Interaction volume radius: 5 \u00c5
Interaction volume height: 10 \u00c5
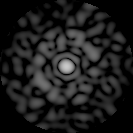
Disorder parameter: 0.8405